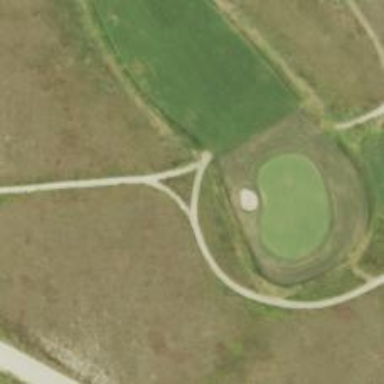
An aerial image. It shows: Path for both roads and golfers.